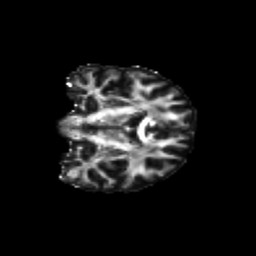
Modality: FA
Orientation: coronal
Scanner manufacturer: siemens
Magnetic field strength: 3 T
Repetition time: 9.2 s
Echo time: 0.084 s